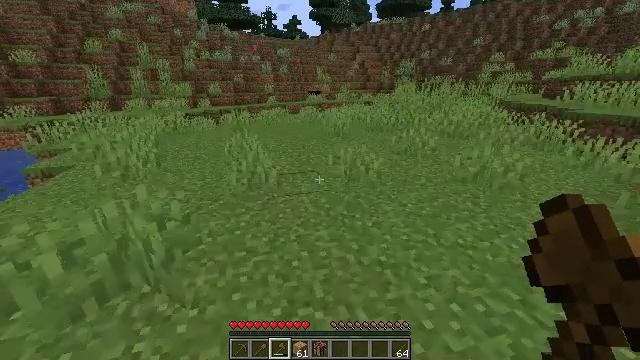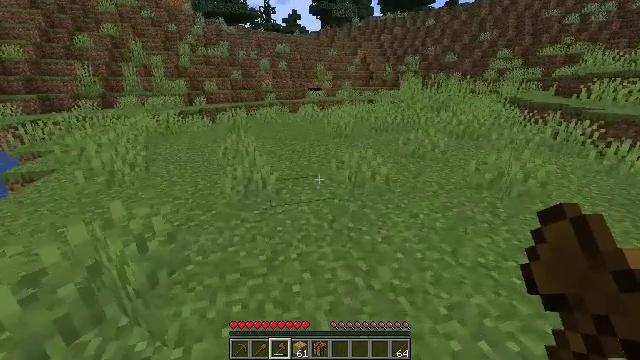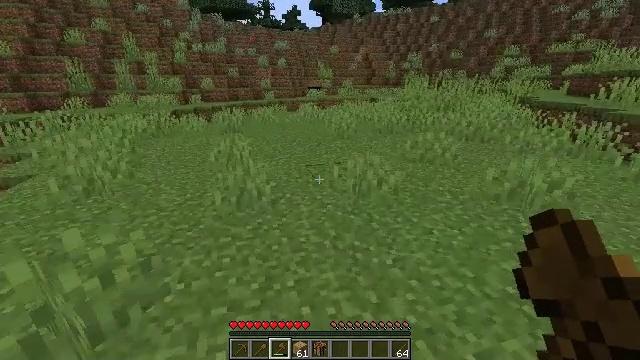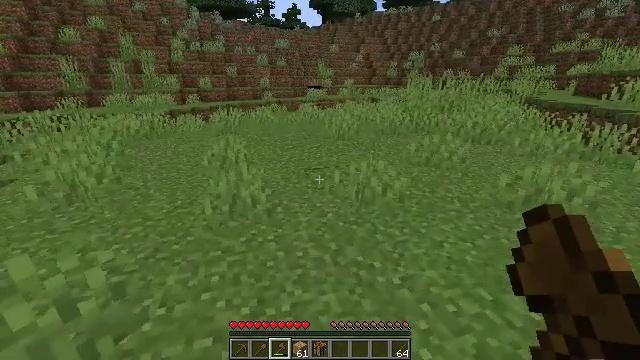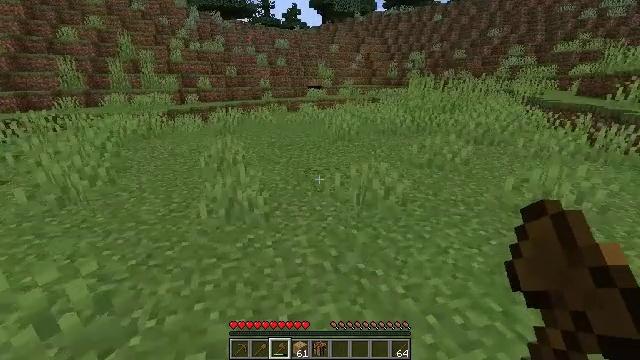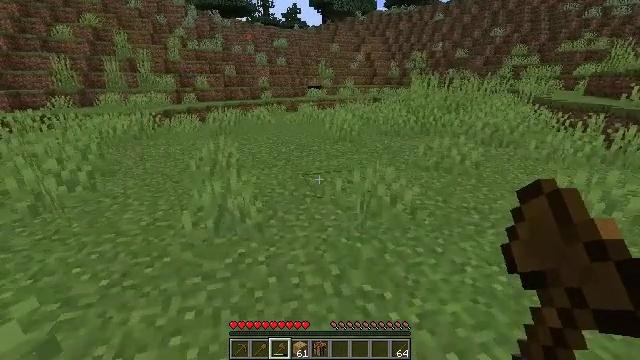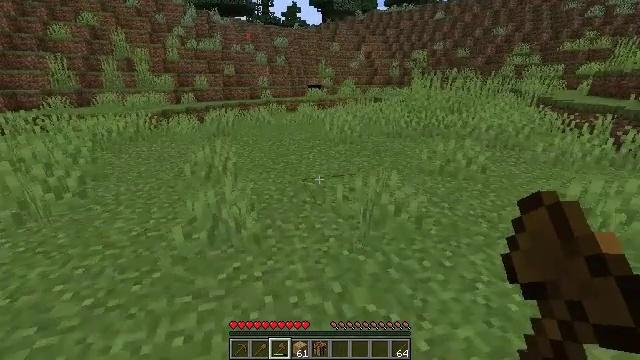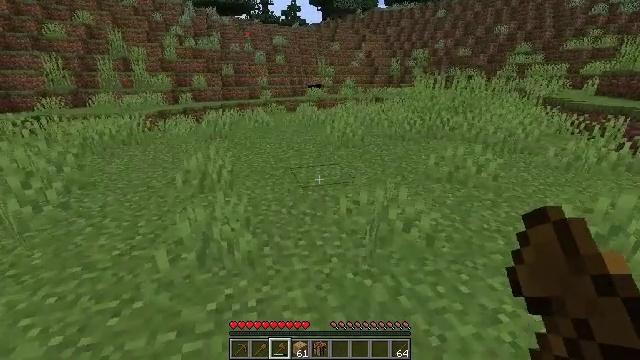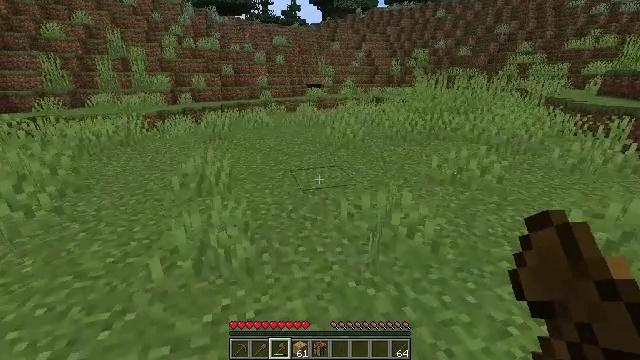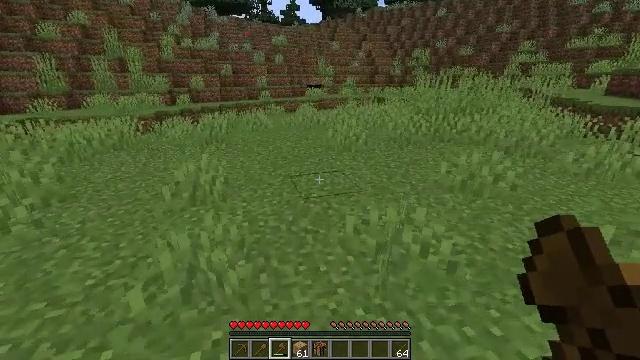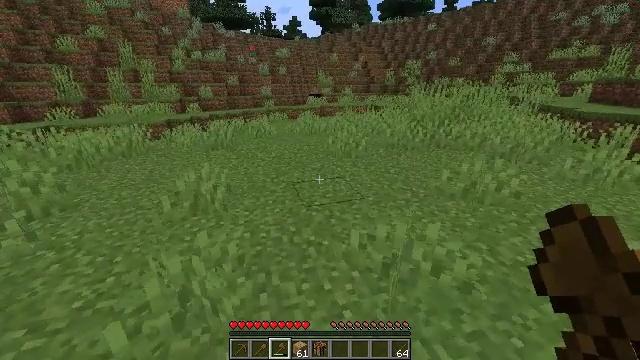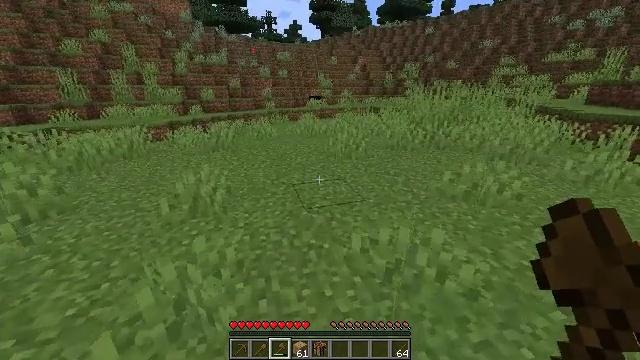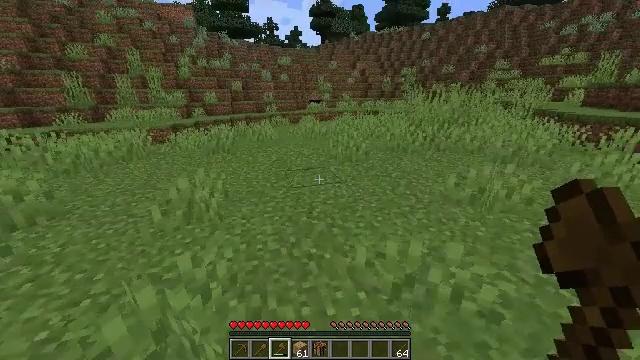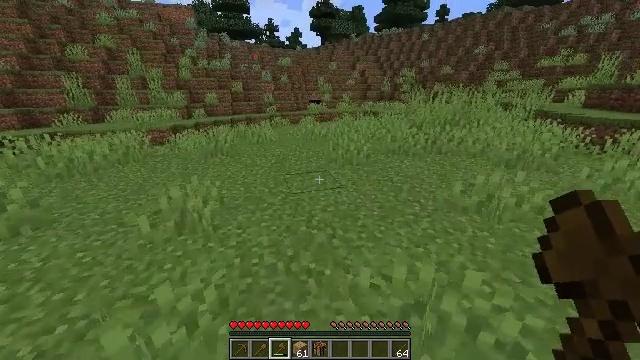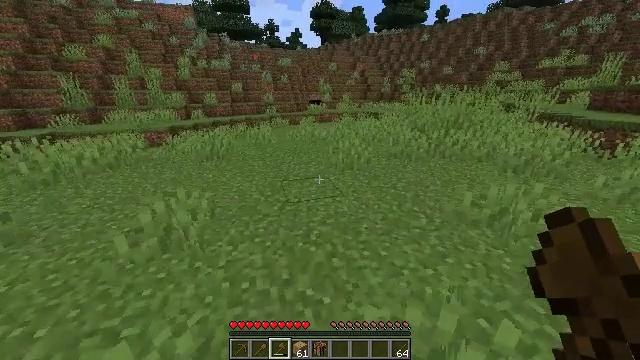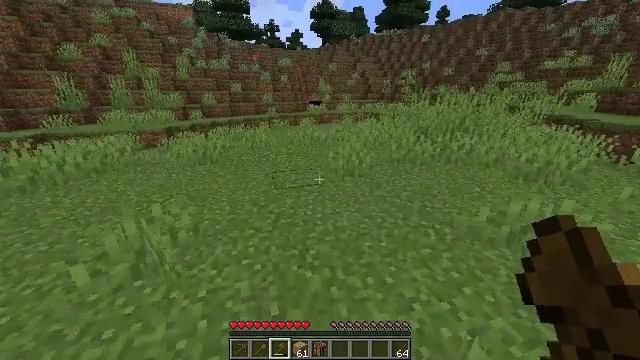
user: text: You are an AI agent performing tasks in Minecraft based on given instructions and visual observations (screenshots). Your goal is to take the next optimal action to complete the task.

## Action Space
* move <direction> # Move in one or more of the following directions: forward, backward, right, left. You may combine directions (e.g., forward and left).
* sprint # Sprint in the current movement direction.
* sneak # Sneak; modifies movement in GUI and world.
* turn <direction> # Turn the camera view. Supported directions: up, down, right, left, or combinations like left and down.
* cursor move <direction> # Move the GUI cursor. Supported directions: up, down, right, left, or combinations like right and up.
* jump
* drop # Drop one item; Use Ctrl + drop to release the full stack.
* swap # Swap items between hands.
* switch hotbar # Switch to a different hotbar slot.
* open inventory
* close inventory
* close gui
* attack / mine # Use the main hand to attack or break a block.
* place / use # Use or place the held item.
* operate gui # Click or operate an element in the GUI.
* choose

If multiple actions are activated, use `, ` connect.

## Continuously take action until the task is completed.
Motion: motion action
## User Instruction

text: Gather grass block for landscaping.
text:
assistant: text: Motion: move forward
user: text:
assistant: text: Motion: move forward
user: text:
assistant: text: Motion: move forward
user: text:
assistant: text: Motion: move forward
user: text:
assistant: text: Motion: move forward
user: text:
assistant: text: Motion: move forward
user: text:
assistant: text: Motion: move forward
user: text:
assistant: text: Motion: move forward
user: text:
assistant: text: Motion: move forward, sprint
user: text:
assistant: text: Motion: move forward
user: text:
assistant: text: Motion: move forward
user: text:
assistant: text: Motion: move forward
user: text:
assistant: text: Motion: move forward
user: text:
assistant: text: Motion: move forward
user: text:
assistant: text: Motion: move forward
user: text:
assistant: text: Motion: move forward
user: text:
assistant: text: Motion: move forward
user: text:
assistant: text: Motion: move forward
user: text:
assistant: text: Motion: move forward
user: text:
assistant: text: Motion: move forward, jump
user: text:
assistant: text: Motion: move forward, jump
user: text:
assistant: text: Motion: move forward, jump
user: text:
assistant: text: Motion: move forward, jump
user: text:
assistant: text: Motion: move forward
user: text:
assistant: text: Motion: move forward
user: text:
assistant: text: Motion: move forward
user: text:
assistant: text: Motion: move forward
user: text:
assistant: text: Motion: move forward
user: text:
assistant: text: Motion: move forward
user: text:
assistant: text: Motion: move forward